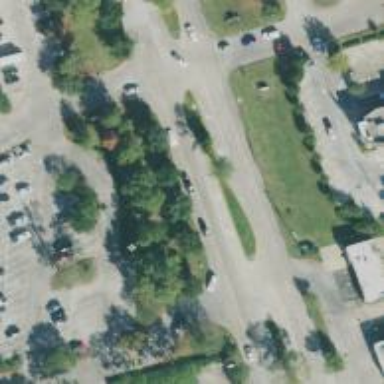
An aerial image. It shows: Secondary road.